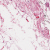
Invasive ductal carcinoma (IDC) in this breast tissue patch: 0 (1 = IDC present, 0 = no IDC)